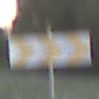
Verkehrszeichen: RichtungstafelnInKurvenGrossLinks
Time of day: SunriseSunset
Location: Outdoor (Nature)
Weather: PartlyCloudy
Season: NotSpecified
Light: Natural